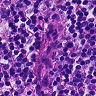
Metastatic tissue present: no